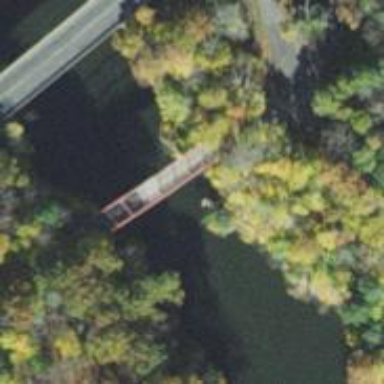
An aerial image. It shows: There is bridge in the image.